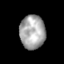
Tissue: skin
Cell type: Epithelial cells
Senescence score: 0.2667
Nuclear area (px): 842
Mean DAPI intensity: 166.374